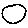
Label: circle